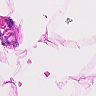
Metastatic tissue present: no